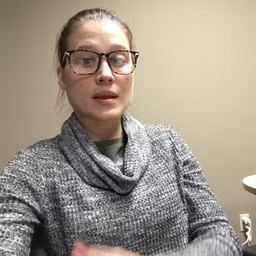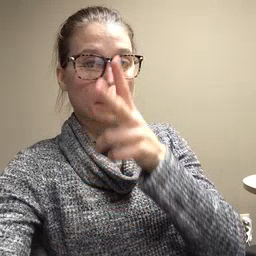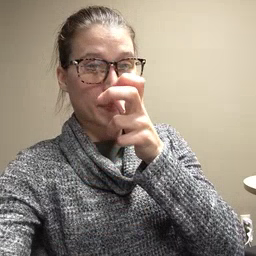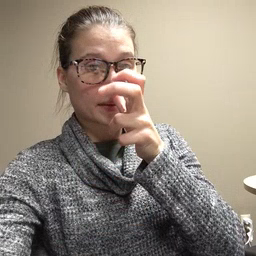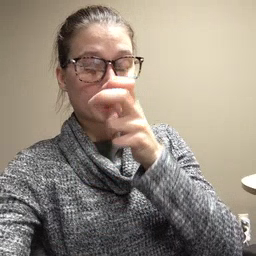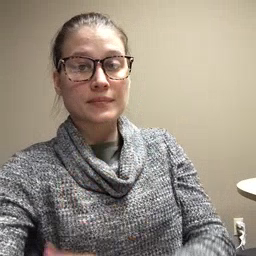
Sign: bug